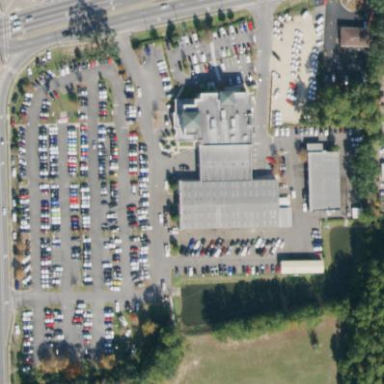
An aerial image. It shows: Commercial area with car shop.